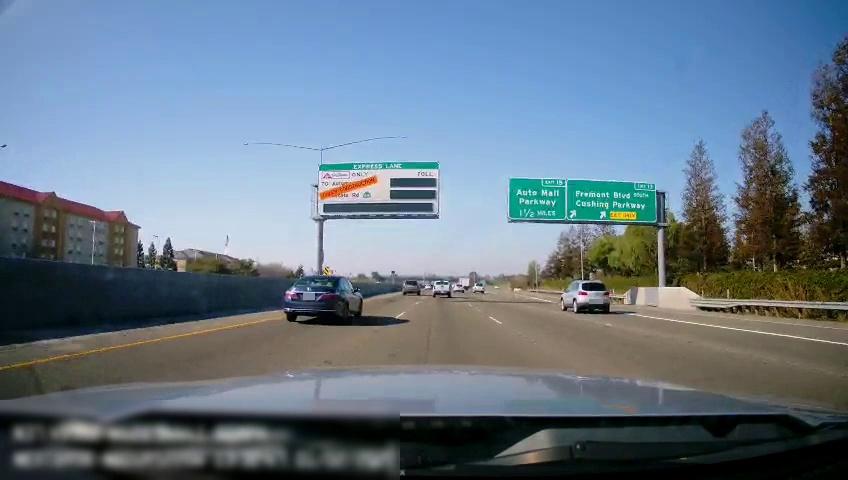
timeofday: Day
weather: Sunny
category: Drivable Space
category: Vehicles | Car
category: Vehicles | SUV
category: Vehicles | Truck
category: Vehicles | SUV
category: Vehicles | Car
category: Vehicles | Other LV
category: Vehicles | SUV
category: Lanes | Alternate Lane
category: Lanes | Current Lane
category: Lanes | Current Lane
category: Lanes | Alternate Lane
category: Lanes | Alternate Lane
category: Traffic | Signs
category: Traffic | Signs